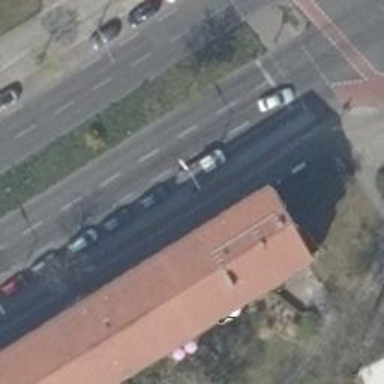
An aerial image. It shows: Secondary road with asphalt surface and track cycleway on the right side. It is dual carriageway with parking lane on the right side.